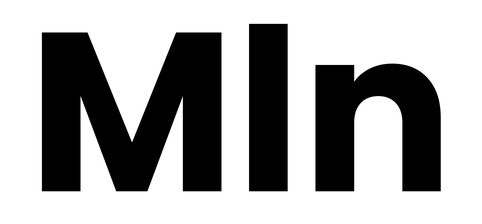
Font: Poppins-Bold